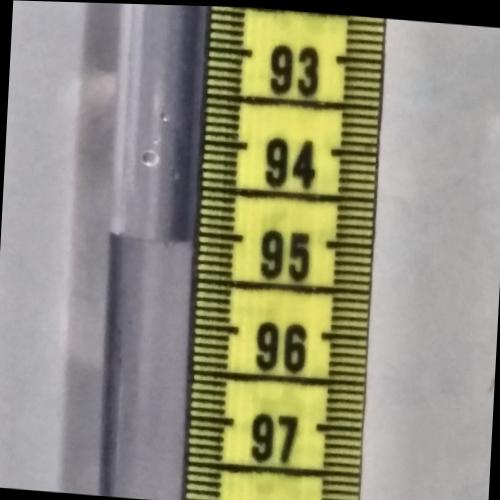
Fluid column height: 95.1 cm